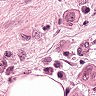
Metastatic tissue present: yes